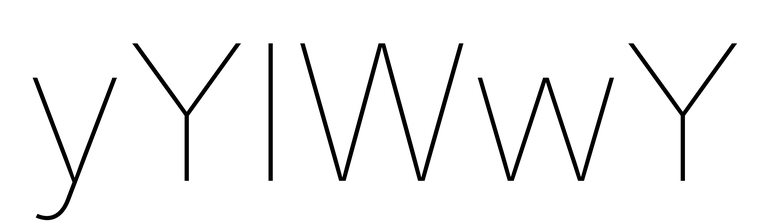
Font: Inter_Thin